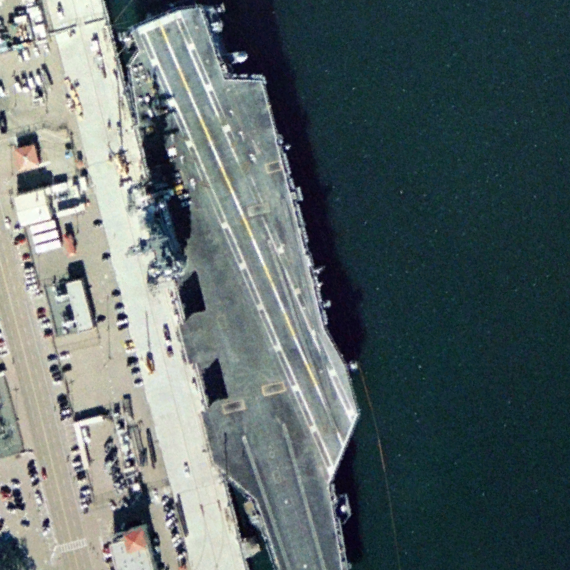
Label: Nimitz-class_aircraft_carrier